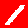
Digit: 1